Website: apple
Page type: billing-address
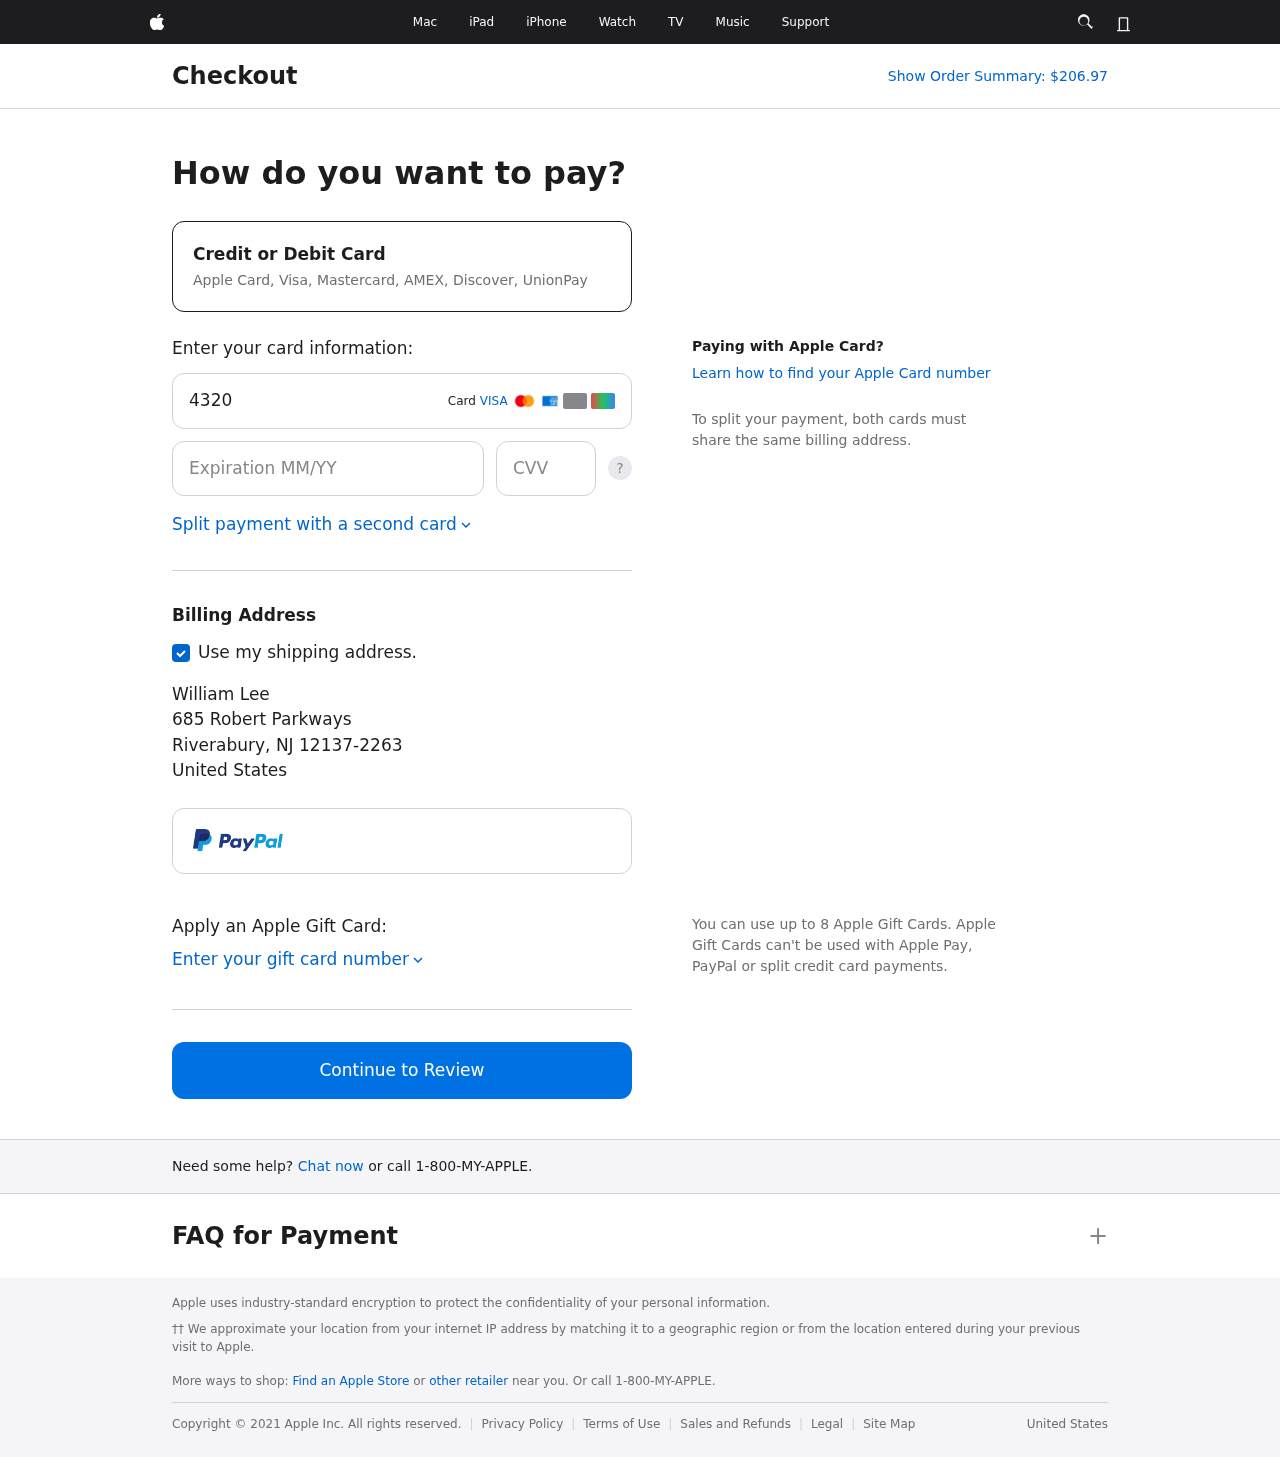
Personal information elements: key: PII_CARD_CVV
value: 714
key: PII_CARD_EXPIRY
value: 09/28
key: PII_CARD_NUMBER
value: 4320 3049 6950 7079
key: PII_CITY
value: Riverabury
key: PII_COUNTRY
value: United States
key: PII_FULLNAME
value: William Lee
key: PII_POSTCODE_FULL
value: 12137-2263
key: PII_STATE_ABBR
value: NJ
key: PII_STREET
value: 685 Robert Parkways
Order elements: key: ORDER_TOTAL
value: Show Order Summary: $206.97